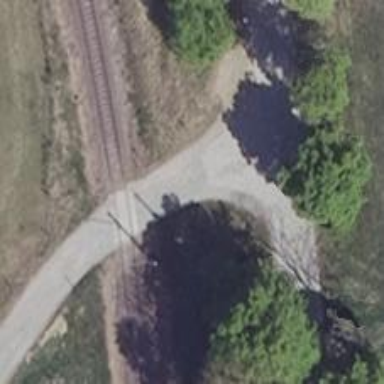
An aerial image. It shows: Railway level crossing.